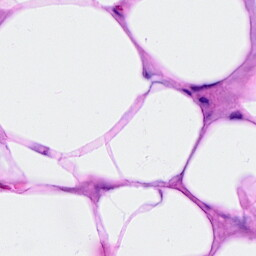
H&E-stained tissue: Breast